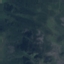
Land use / land cover: HerbaceousVegetation